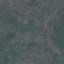
Land use / land cover class: HerbaceousVegetation